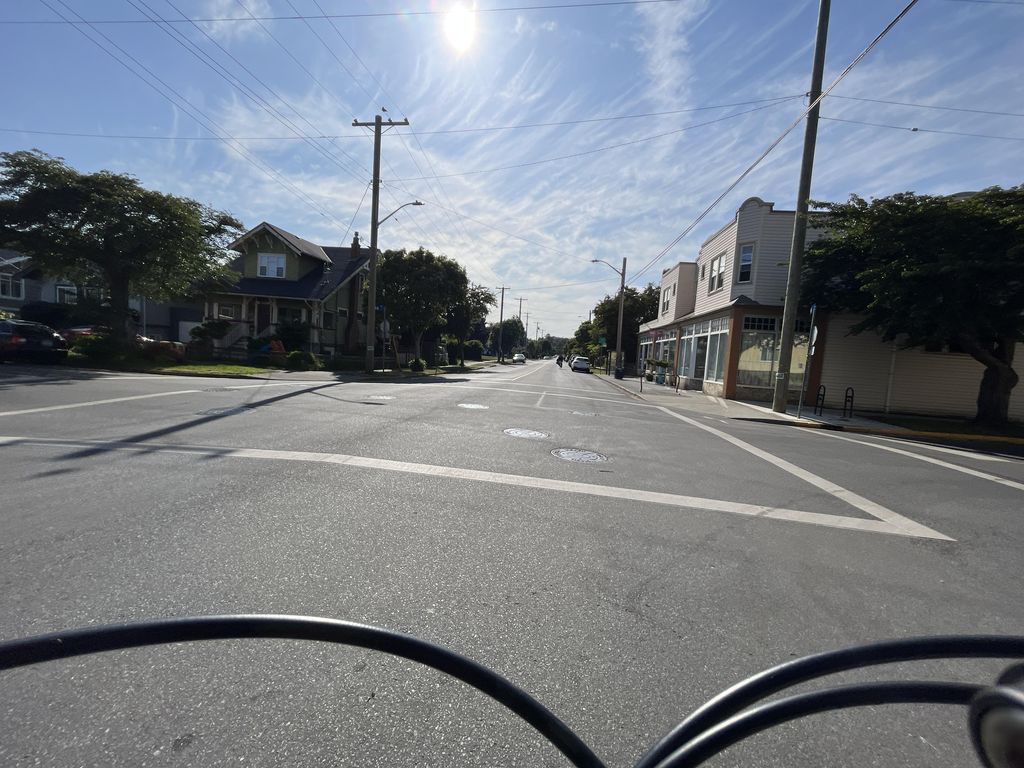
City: victoria